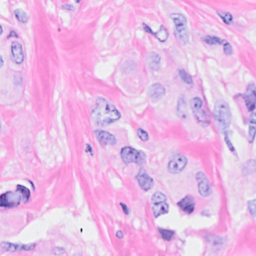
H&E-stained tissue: Breast